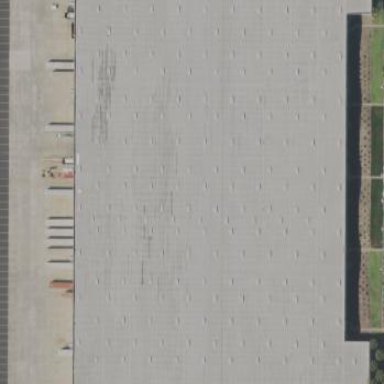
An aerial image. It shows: Warehouse building.